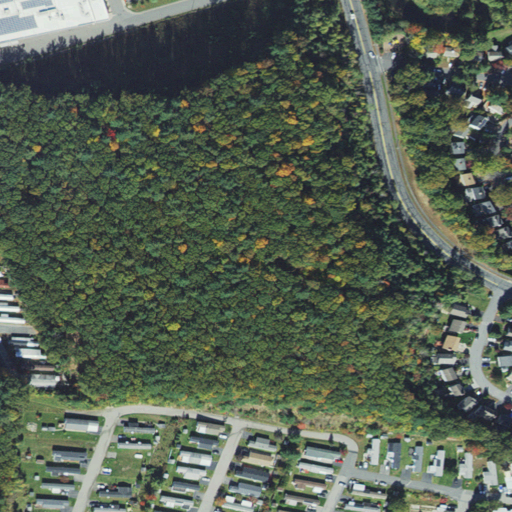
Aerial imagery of mountain in Massachusetts named Indian Head Hill containing medium intensity development, deciduous forest, low intensity development, high intensity development, open development, and mixed forest